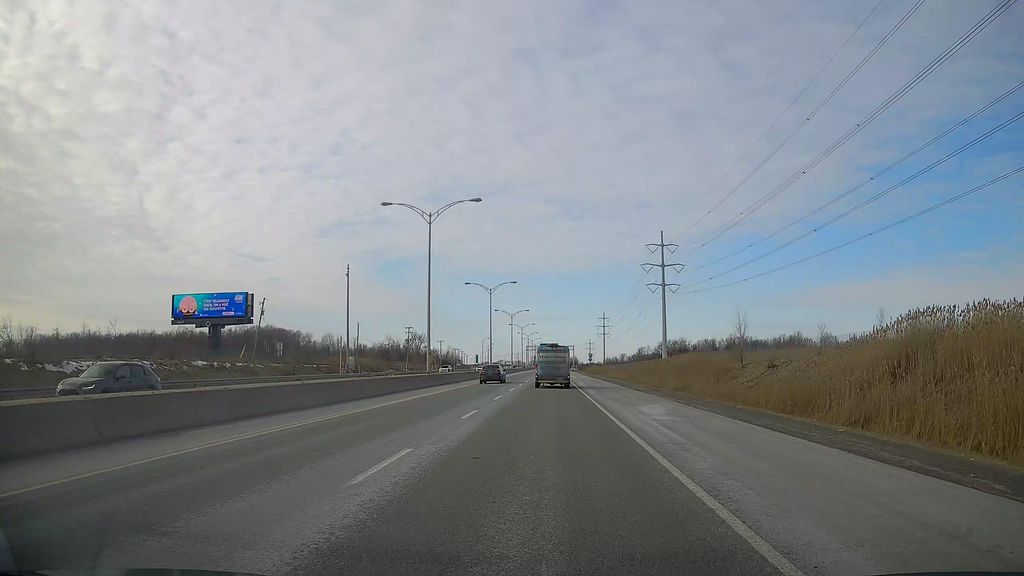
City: montreal